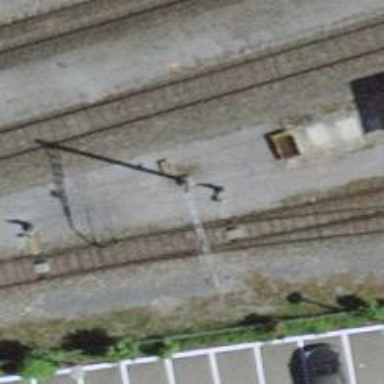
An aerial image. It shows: Railway switch.